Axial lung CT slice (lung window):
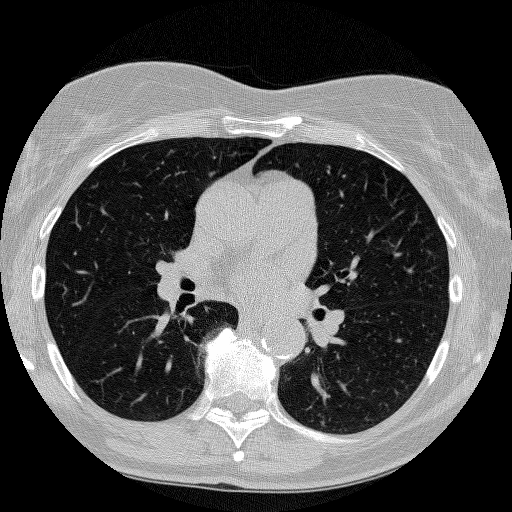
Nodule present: no